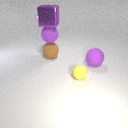
large purple rubber sphere below large purple metal cube